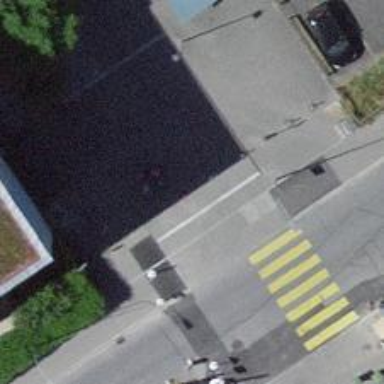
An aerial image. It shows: Bollard.